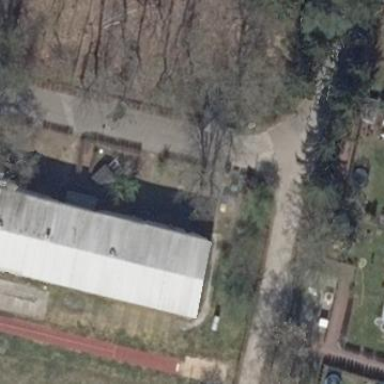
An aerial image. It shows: Sports hall building.